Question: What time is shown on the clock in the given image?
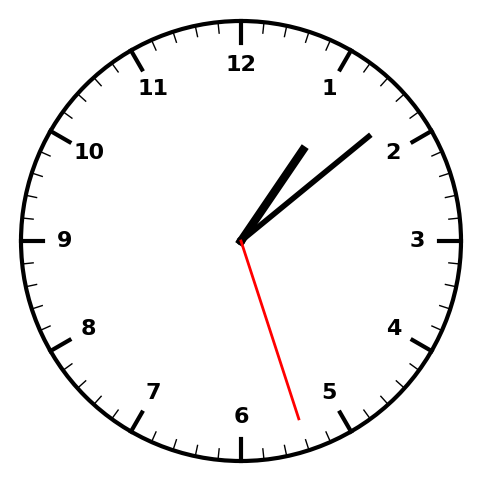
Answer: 01:08:27